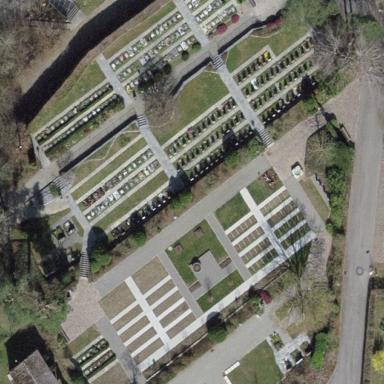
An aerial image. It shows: Cemetery.